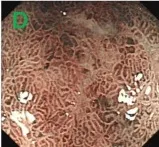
(C-F) ME-NBI showed irregular marginal crypt epithelium and subepithelial capillary network.
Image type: endoscopy (gi_endoscopy)